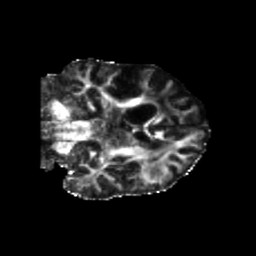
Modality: FA
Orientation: coronal
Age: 46
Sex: male
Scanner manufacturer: siemens
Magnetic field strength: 3 T
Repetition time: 5.25 s
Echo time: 0.08 s